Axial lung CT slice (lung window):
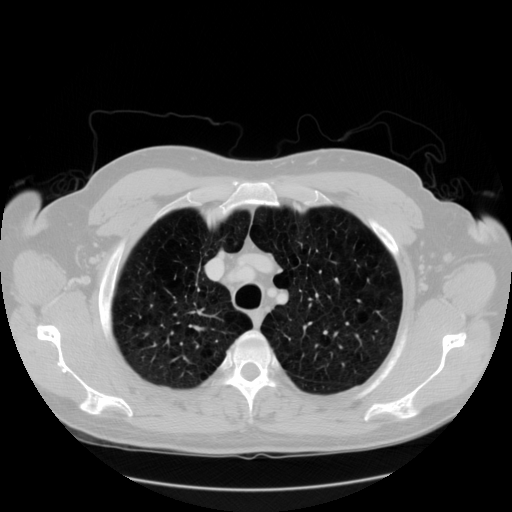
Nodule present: no